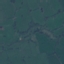
Land use / land cover: Pasture